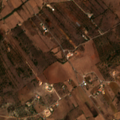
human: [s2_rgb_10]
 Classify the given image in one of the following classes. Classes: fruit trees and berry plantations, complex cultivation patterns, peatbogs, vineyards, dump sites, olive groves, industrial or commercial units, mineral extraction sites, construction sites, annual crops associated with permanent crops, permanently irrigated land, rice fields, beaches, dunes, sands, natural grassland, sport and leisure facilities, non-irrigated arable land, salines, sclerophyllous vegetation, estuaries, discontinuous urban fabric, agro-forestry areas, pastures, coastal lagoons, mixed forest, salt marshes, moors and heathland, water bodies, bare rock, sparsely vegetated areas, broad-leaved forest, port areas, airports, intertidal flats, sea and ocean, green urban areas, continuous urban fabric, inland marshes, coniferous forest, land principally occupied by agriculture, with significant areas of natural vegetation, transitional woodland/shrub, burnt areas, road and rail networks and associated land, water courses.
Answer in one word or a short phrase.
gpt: annual crops associated with permanent crops, complex cultivation patterns, sclerophyllous vegetation